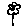
Label: flower